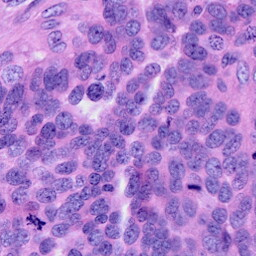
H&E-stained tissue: Ovarian